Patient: sex M, age 57
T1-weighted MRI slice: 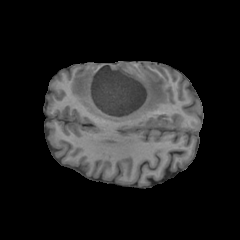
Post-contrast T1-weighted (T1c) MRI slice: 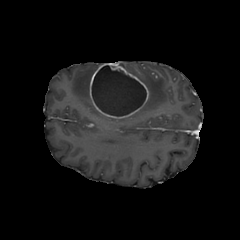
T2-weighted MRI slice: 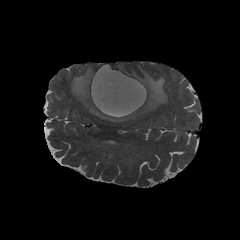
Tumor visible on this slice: yes
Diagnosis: Glioblastoma, IDH-wildtype
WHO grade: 4